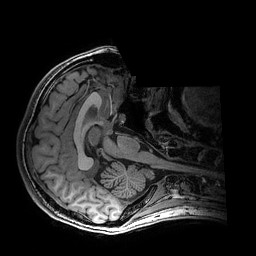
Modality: T1w
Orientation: axial
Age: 18
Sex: female
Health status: healthy